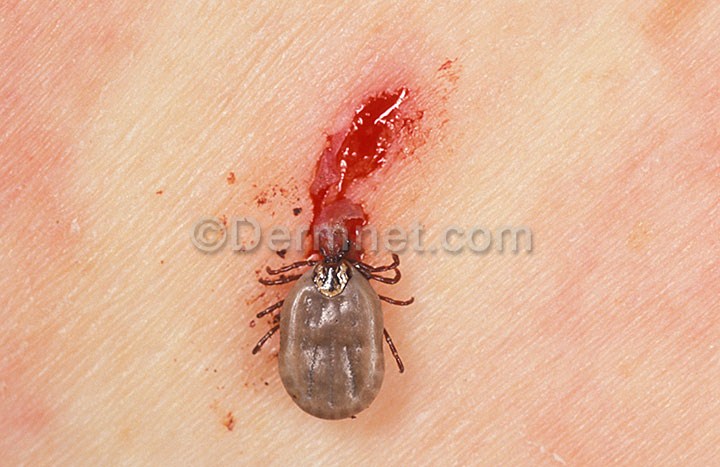
Disease: Scabies Lyme Disease and other Infestations and Bites